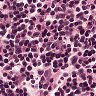
Metastatic tissue present: no